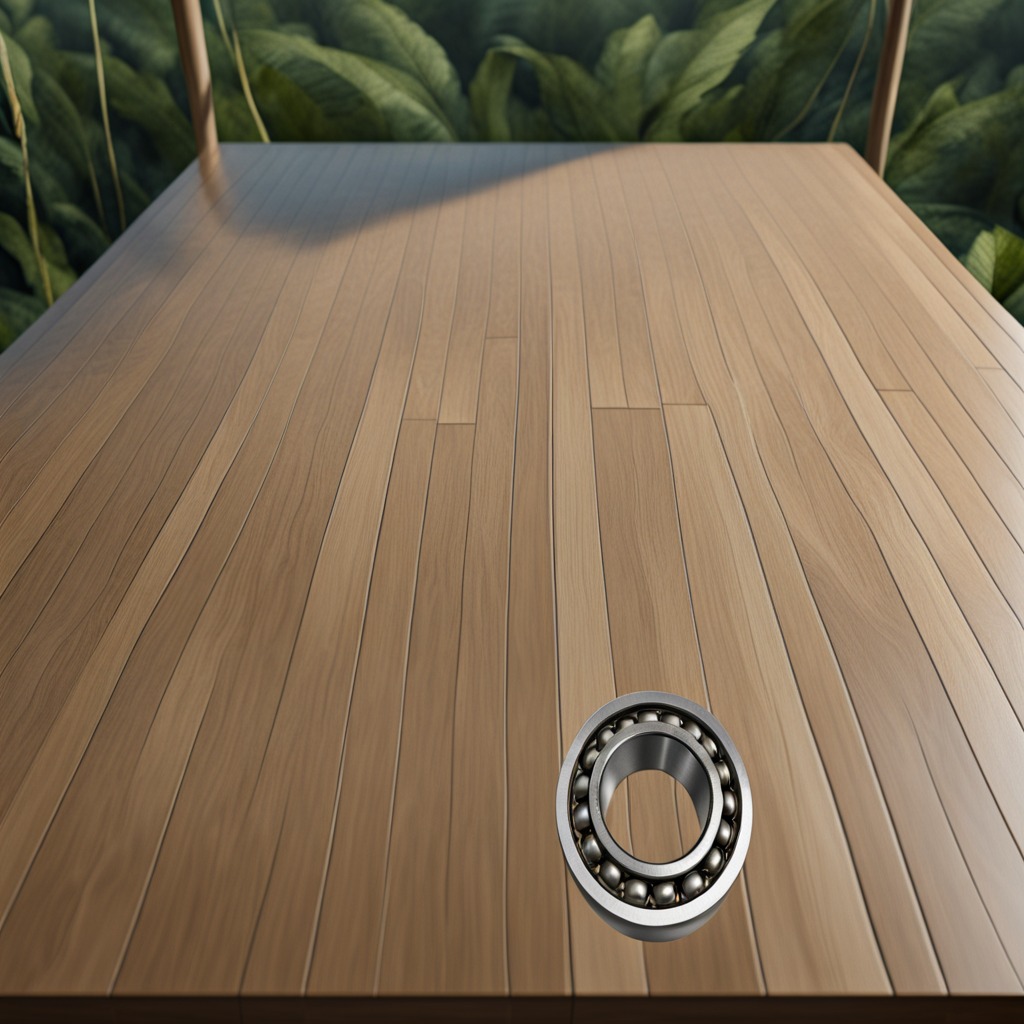
A metal ball bearing is lying on the wooden table.